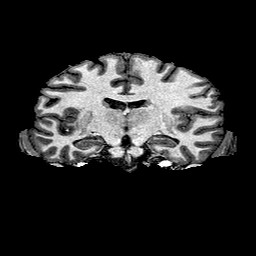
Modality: T1w
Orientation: sagittal
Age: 24
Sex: male
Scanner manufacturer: ge
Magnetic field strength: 3 T
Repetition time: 7.66 s
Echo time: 0.003476 s